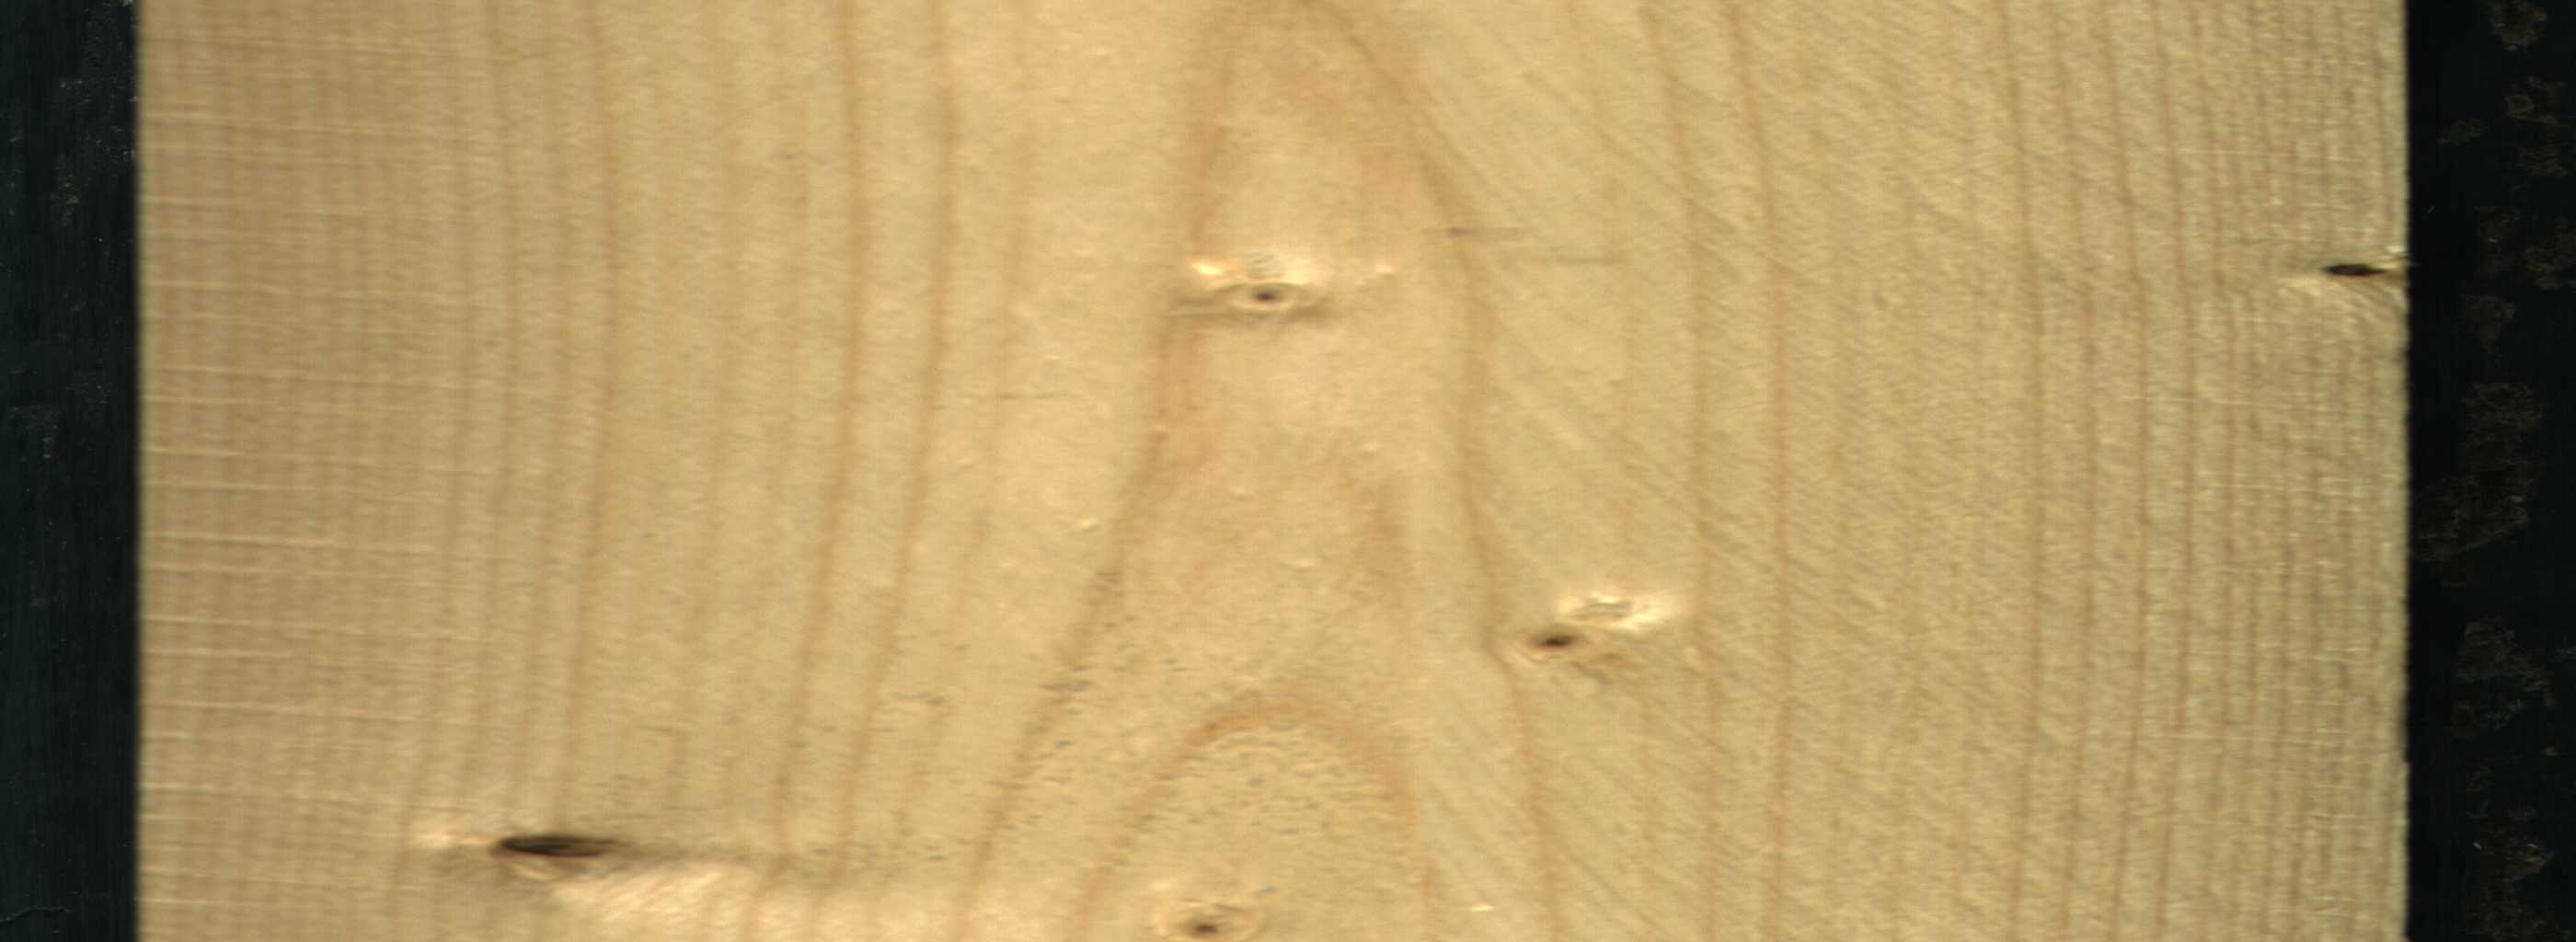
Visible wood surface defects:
Dead_Knot
Dead_Knot
Live_Knot
Live_Knot
Live_Knot